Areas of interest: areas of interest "Parking Lot"
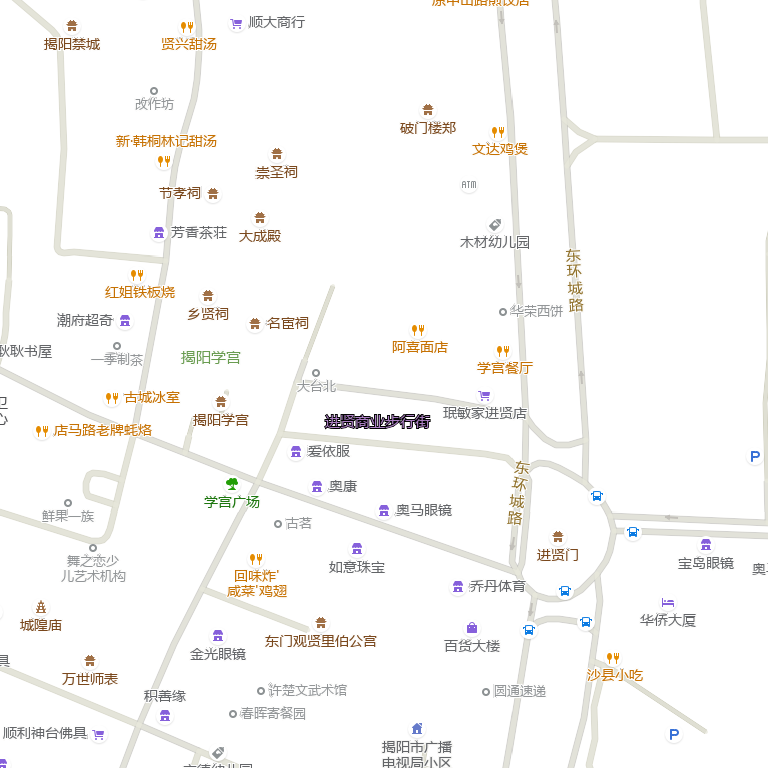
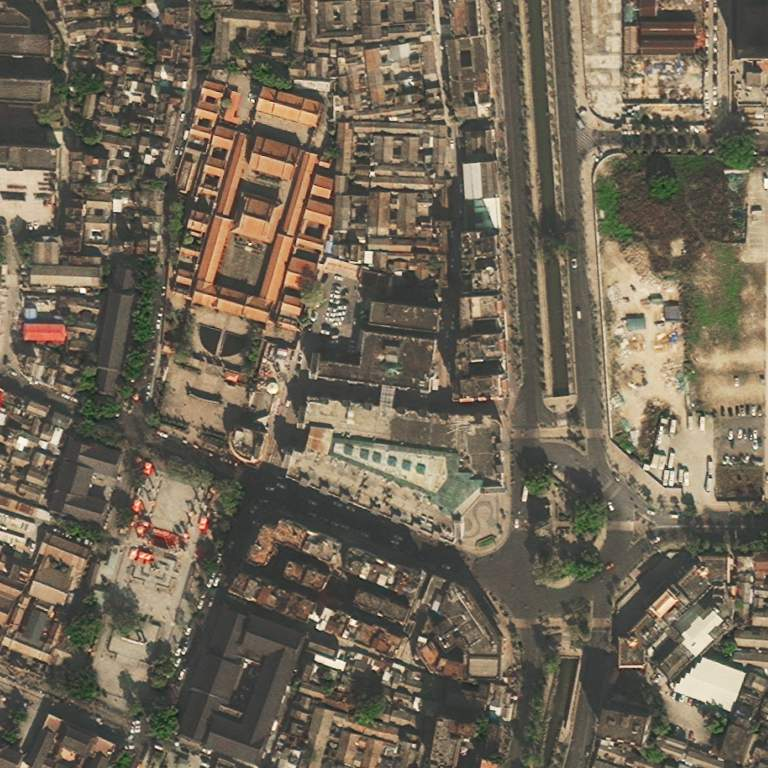